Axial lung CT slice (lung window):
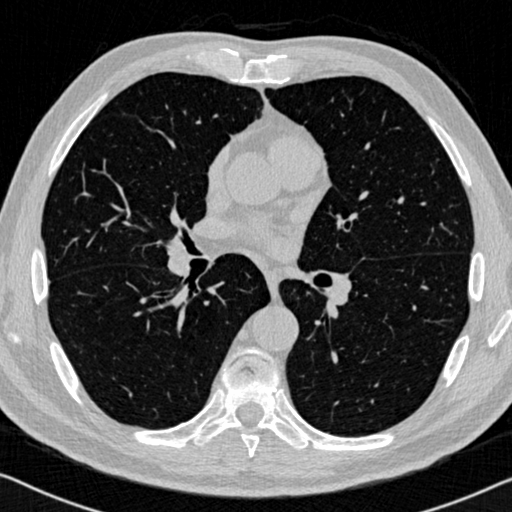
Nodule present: no